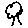
Label: tree